Question: i want to show UIAlertController in a custom UITableViewCell in a button click. but i can't find any way for this. please see the below code that i have try.

this code give error in UITableViewCel, that is shown in above picture.
please help me.the whole class code is below:
'''
class CustomCellDeerCalls: UITableViewCell {
override func awakeFromNib() {
super.awakeFromNib()
// Initialization code
}
@IBOutlet weak var playButton: UIButton!
@IBOutlet weak var detialsInfoButton: UIButton!
@IBOutlet weak var DeerCallNameLabel: UILabel!
var arrayOfDetialsInfoDeerCalls: [String]=["This sound is a doe's way of locating other deer of her family group . This call can be used all year long.",
"Grunts are a doe's way of saying come here , also to call her fawns at feeding time . It is critical to keep the call soft as a loud grunt is too aggressive of a call.",
"A buck grunt is a deeper pitch than a doe grunt , it means the same thing . The older the buck the deeper the tone. ",
"As the buck chases the doe as the rut approaches he is frustrated, and makes a series of soft grunts while trailing her. It's the bucks way of asking her to stop so he can be breed with her.",
"This sound's a lot like a calf bawl , but it is a series of buck bleats. This signals the bucks desire for company.",
"This is a non aggressive and social behaviour that all bucks do after shedding their velvet . This is when the bucks learn who can whip the other . This process does not prevent serious fights later on during the rut.",
"This is the sound that a buck makes during the courtship when the doe stops running , but won't let the buck breed her. It's a non aggressive and frustration call by him.",
"This is the sound that a Doe makes to signal that her breeding time is near.",
"This is the sound that a Doe makes to signal that she ready to breed RIGHT NOW.",
"Deer make this sound to intimidate other deer and prevent fights. This call is often made by a rut- crazed buck when confronted with a rival. This sound can send smaller buck running from the area.",
"Another rut crazed Bucks sound to intimidate other deer and prevent fights when confronted with a rival. This sound can also send smaller buck running from the area.",
"This is a short aggressive rattling sequence to possibly lure in less aggressive, but curious buck, as well as the local dominant whitetail buck of the area. To make this sound like a real fight sniffs, wheezes and grunts have also been thrown in for added effect."]
var arrayOfDeerSoundsCall: [String]=["CONTACT","doegrunt","bkgrunt","tend","bawl","spar","rage","estrusb","bellow","sniff","wheeze","rattle"]
'''
// var arrayOfCallsName: [String]=[""]
'''
@IBAction func clickDetialsInfoButton(sender: AnyObject) {
var alert = UIAlertController(title: "dddddd", message: arrayOfDetialsInfoDeerCalls[sender.tag], preferredStyle: UIAlertControllerStyle.Alert)
alert.addAction(UIAlertAction(title: "OK", style: UIAlertActionStyle.Default, handler: nil))
self.presentViewController(alert, animated: true, completion: nil)
//sender.sup
//
}
var audioPlayer = AVAudioPlayer()
@IBAction func clickplayButton(sender: AnyObject) {
println(sender.tag)
var alertSound = NSURL(fileURLWithPath: NSBundle.mainBundle().pathForResource(arrayOfDeerSoundsCall[sender.tag], ofType: "wav")!)
println(alertSound)
// Removed deprecated use of AVAudioSessionDelegate protocol
AVAudioSession.sharedInstance().setCategory(AVAudioSessionCategoryPlayback, error: nil)
AVAudioSession.sharedInstance().setActive(true, error: nil)
var error:NSError?
audioPlayer = AVAudioPlayer(contentsOfURL: alertSound, error: &error)
audioPlayer.prepareToPlay()
audioPlayer.play()
}
override func setSelected(selected: Bool, animated: Bool) {
super.setSelected(selected, animated: animated)
// Configure the view for the selected state
}
func setCell(callName: String){
self.DeerCallNameLabel.text=callName
}
'''
}
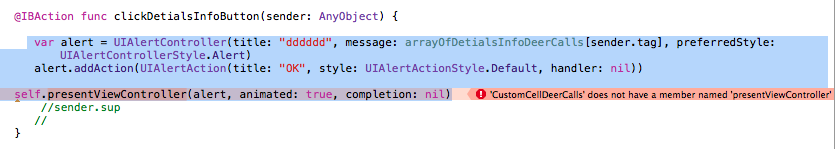
Answer: i found a solution. following are code for above question.
write the following code for button in viewcontroller where table view are present.
'''
func tableView(tableView: UITableView, cellForRowAtIndexPath indexPath: NSIndexPath) -> UITableViewCell {
let deerNameCell: CustomCellDeerCalls = tableView.dequeueReusableCellWithIdentifier("Cell") as CustomCellDeerCalls
let deercallcell=arrayOfCallsName[indexPath.row]
deerNameCell.DeerCallNameLabel.text=deercallcell.callName
deerNameCell.playButton.tag=indexPath.row
deerNameCell.detialsInfoButton.tag=indexPath.row
deerNameCell.detialsInfoButton.addTarget(self, action: "showAlert:", forControlEvents:UIControlEvents.TouchUpInside)
return deerNameCell
}
'''
and the funtion for alert in the same view controller:
'''
func showAlert(sender:UIButton!)
{
println(sender.tag)
let deercallcell=arrayOfCallsName[sender.tag]
var alert = UIAlertController(title: deercallcell.callName, message: arrayOfDetialsInfoDeerCalls[sender.tag], preferredStyle: UIAlertControllerStyle.Alert)
alert.addAction(UIAlertAction(title: "OK", style: UIAlertActionStyle.Default, handler: nil))
self.presentViewController(alert, animated: true, completion: nil)
}
'''